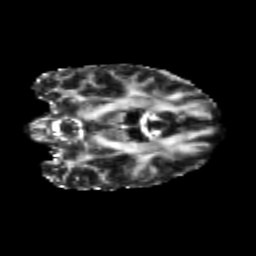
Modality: FA
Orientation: coronal
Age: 25
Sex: female
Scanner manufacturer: siemens
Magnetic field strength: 3 T
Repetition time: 3.5 s
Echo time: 0.104 s